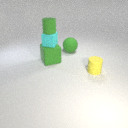
small yellow rubber cylinder to the right of large green rubber sphere